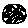
Label: moon